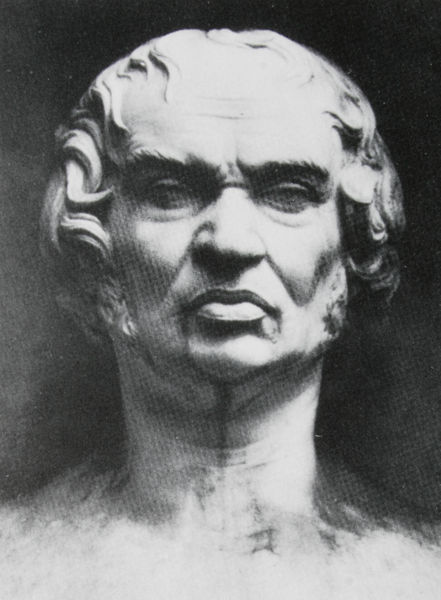
Titel: Büste Martin von Wagners
Künstler: Berthel Thorvaldsen
Schlagwörter: kopf, mann, schatten, weiß, ausschnitt, frisur, grau, haar, licht, marmor, mund, nase, schwarz, stirn, zeichnung, blick, alt, augen, böse, falten, gesicht, stein, bildnis, hals, portrait, porträt, auge, figur, haare, reich, augenbrauen, frontal, kinn, lippe, lippen, locken, skulptur, statue, wangen, furchen, leer, grafik, graphik, erhaben, kaiser, könig, dichter, ernst, streng, brauen, büste, plastik, wange, oberkörper, foto, fotografie, kotelett, druck, schwarzweiß, augenringe, denker, stirnfalten, entwurf, charakter, kotletten, arrogant, wangenknochen, narbe, antik, portr, römisch, würde, schwrz, ahnen, schulterstück, backenknochen, munf, kotlette, zornig, charakterkopf, ernsthaftigkeit, sorgenfalten, #stein, wnge